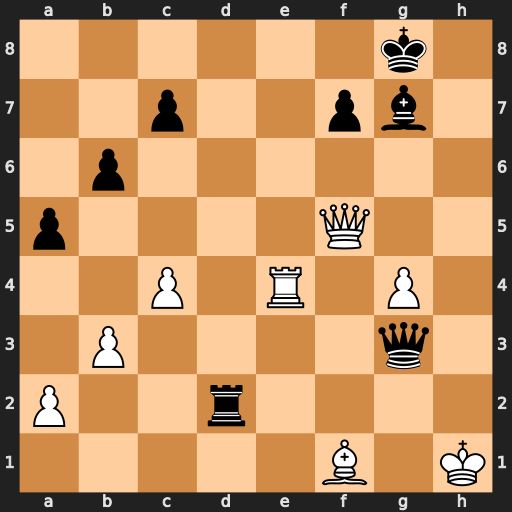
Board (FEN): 6k1/2p2pb1/1p6/p4Q2/2P1R1P1/1P4q1/P2r4/5B1K
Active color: w
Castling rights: -
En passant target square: -
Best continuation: Re8+ Bf8 Qg5+